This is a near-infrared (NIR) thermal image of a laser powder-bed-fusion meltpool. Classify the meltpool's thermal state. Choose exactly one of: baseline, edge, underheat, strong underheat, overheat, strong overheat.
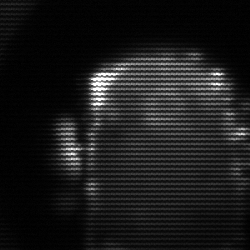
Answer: baseline